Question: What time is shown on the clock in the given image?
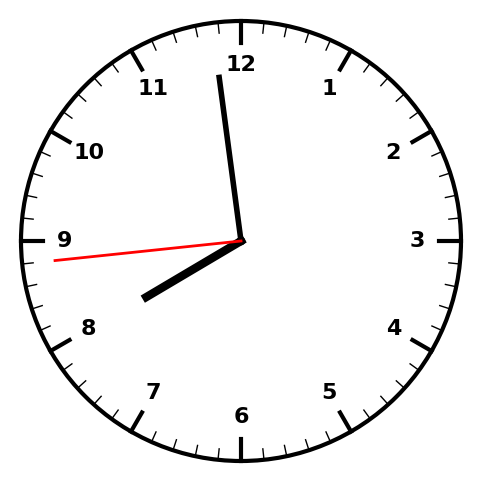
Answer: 07:58:44